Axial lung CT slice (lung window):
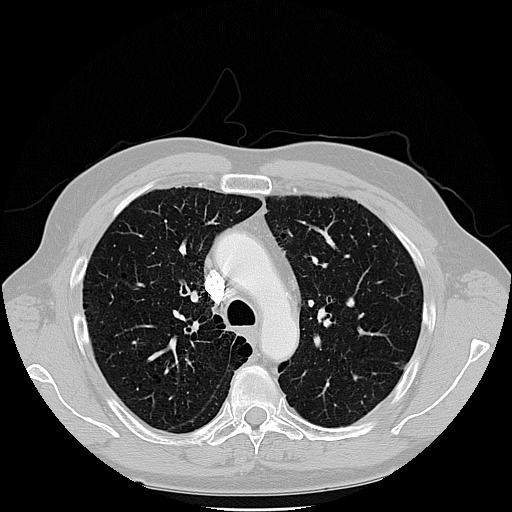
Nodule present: no